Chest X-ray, AP view. Patient: 31 years old, sex F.
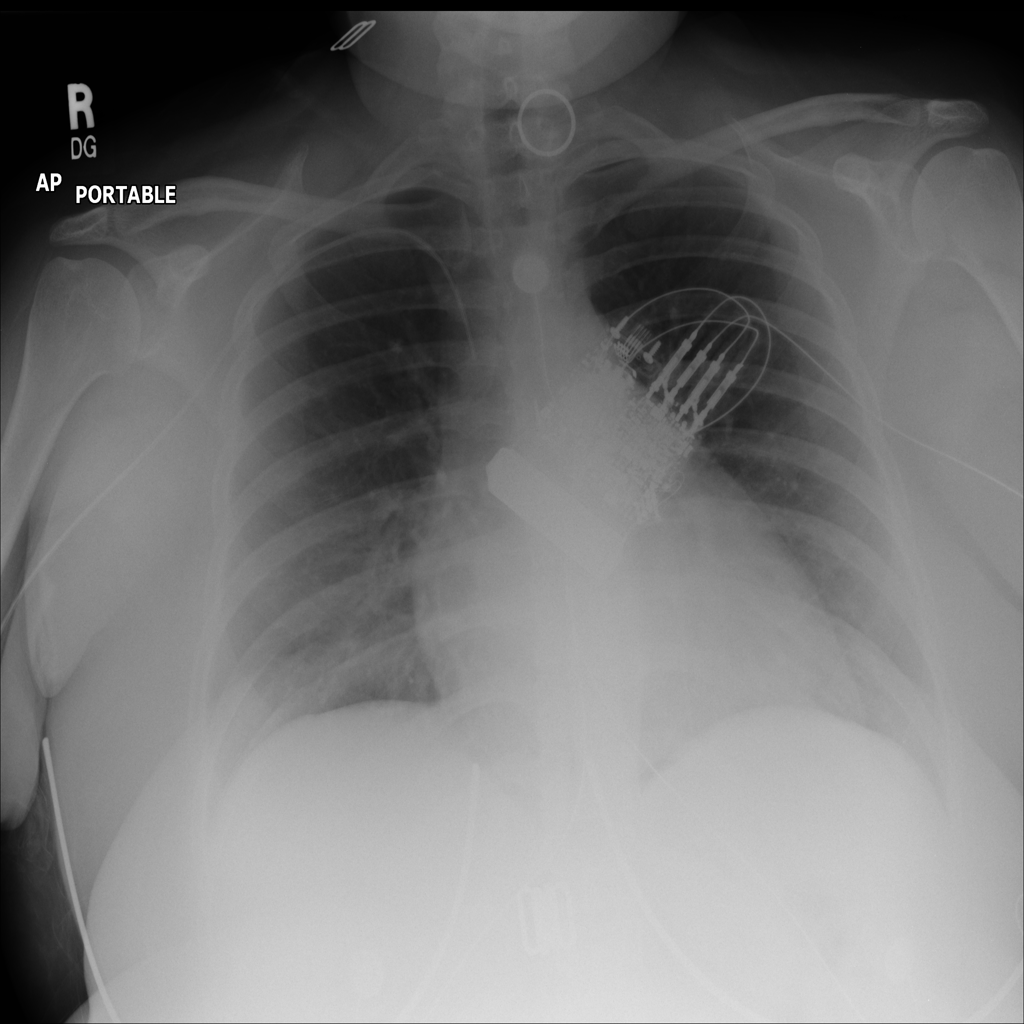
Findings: No Finding